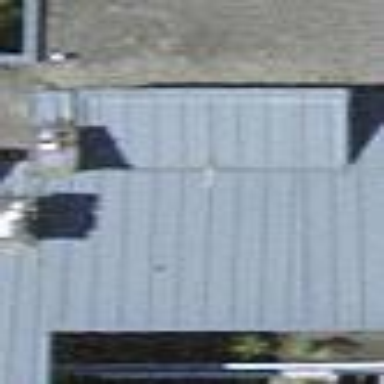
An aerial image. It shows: Terrace building with flat roof.